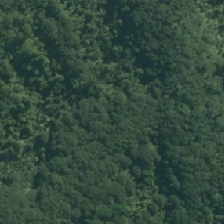
Land cover: indigenous_forest